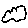
Label: cloud